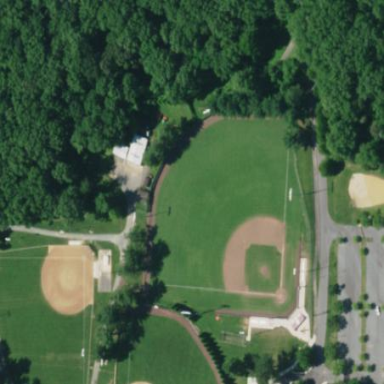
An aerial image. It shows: Baseball pitch for leisure and sports activities.